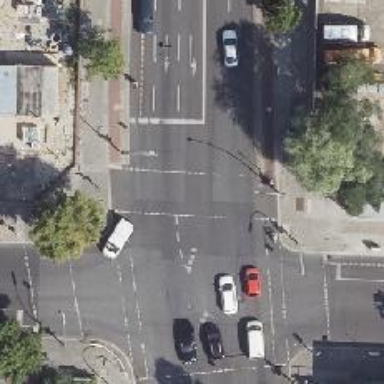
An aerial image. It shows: Footway with traffic signals at crossing.